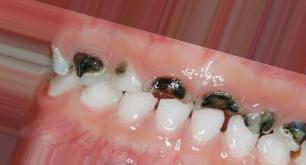
Condition: Caries